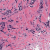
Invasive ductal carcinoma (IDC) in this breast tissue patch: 1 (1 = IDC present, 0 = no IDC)